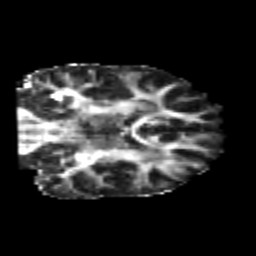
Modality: FA
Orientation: coronal
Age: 22
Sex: female
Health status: healthy
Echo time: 0.074 s